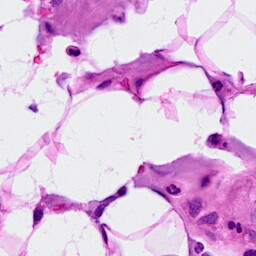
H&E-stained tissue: Breast